Interaction volume radius: 5 \u00c5
Interaction volume height: 15 \u00c5
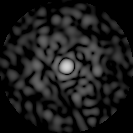
Disorder parameter: 0.7846